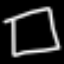
Label: square